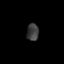
Tissue: skin
Cell type: Epithelial cells
Senescence score: 0.2553
Nuclear area (px): 198
Mean DAPI intensity: 61.621